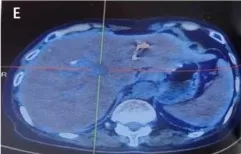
Representative MRI imaging and PET-CT maps at the end of 8 cycles of combination therapy. (E) significant decrease in 18F-FDG metabolism in the visible mass of liver tumor PET-CT at the end of combination therapy.
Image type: radiology (pet)